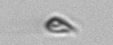
Label: Cryptophyta